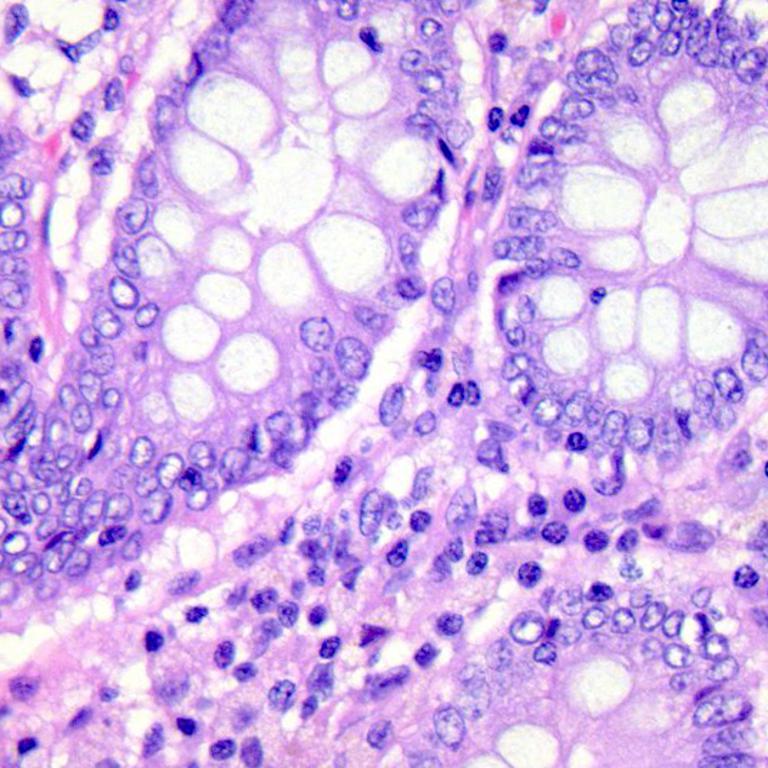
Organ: colon
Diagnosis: benign